Interaction volume radius: 10 \u00c5
Interaction volume height: 15 \u00c5
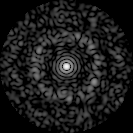
Disorder parameter: 0.8182